Question: I'm trying to create a grid for a game using the Moai SDK. Each tile in the grid should have the ability to be filled with a color.
So actually I have two questions:
- -

Thanks
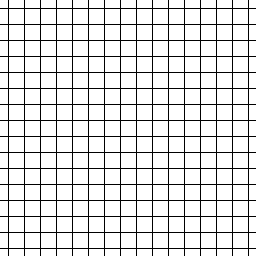
Answer: > What is the best way to build a grid using Moai
Moai has an object for creating grids: <URL>. Using the framework's
jargon, you create a grid and give it a deck. Then you attach it to a prop and
add the prop to a layer. (That layer also needs a viewport which is attached
to a window.)
> How can I fill each tile individually with a color
A <URL> is an image or collection of images. If you wanted your
tiles to be different colors then you would create a deck with images of the
square in those colors.
# Example
This code will create a 4x4 grid in a window:
'''
-- Open the window and create a viewport
MOAISim.openWindow("Example", 512, 512)
viewport = MOAIViewport.new()
viewport:setSize(512, 512)
viewport:setScale(512, 512)
-- Create a layer
layer = MOAILayer2D.new()
layer:setViewport(viewport)
MOAISim.pushRenderPass(layer)
-- Create a 4x4 grid of 64x64px squares
grid = MOAIGrid.new()
grid:initGrid(4, 4, 64)
grid:setRow(1, 1, 1, 1, 1)
grid:setRow(2, 1, 1, 1, 1)
grid:setRow(3, 1, 1, 1, 1)
grid:setRow(4, 1, 1, 1, 1)
-- Load the image file
deck = MOAITileDeck2D.new()
deck:setTexture("squares.png")
deck:setSize(2, 2)
-- Make a prop with that grid and image set
prop = MOAIProp2D.new()
prop:setDeck(deck)
prop:setGrid(grid)
prop:setLoc(-256, -256)
-- Add it to the layer so it will be rendered
layer:insertProp(prop)
'''
After that, if you want to change the color of a specific cell, use the
'setTile' method to choose which item in the deck that cell uses.
'''
-- Change the color of cell 1,1 to the second item in the deck
grid:setTile(1, 1, 2)
'''